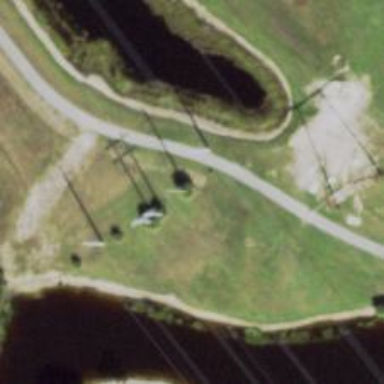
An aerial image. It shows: Power pole.